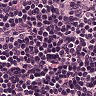
Metastatic tissue present: no